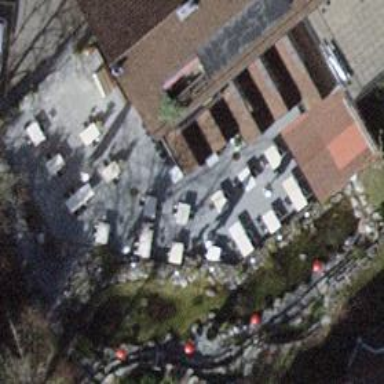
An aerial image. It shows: Outdoor seating area for leisure.